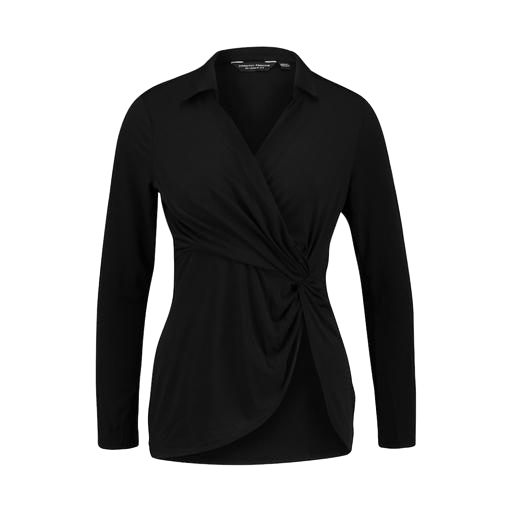
black petite faux-wrap jersey shirt, black twist front long sleeve tee, black long-sleeve faux-wrap blouse, white background